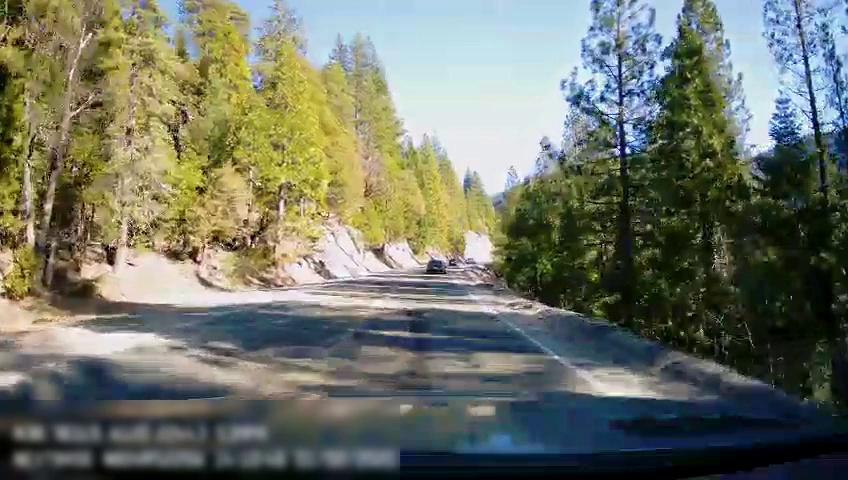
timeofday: Day
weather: Sunny
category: Drivable Space
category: Vehicles | Car
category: Lanes | Opposite Lane
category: Lanes | Current Lane
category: Lanes | Opposite Lane
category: Lanes | Current Lane